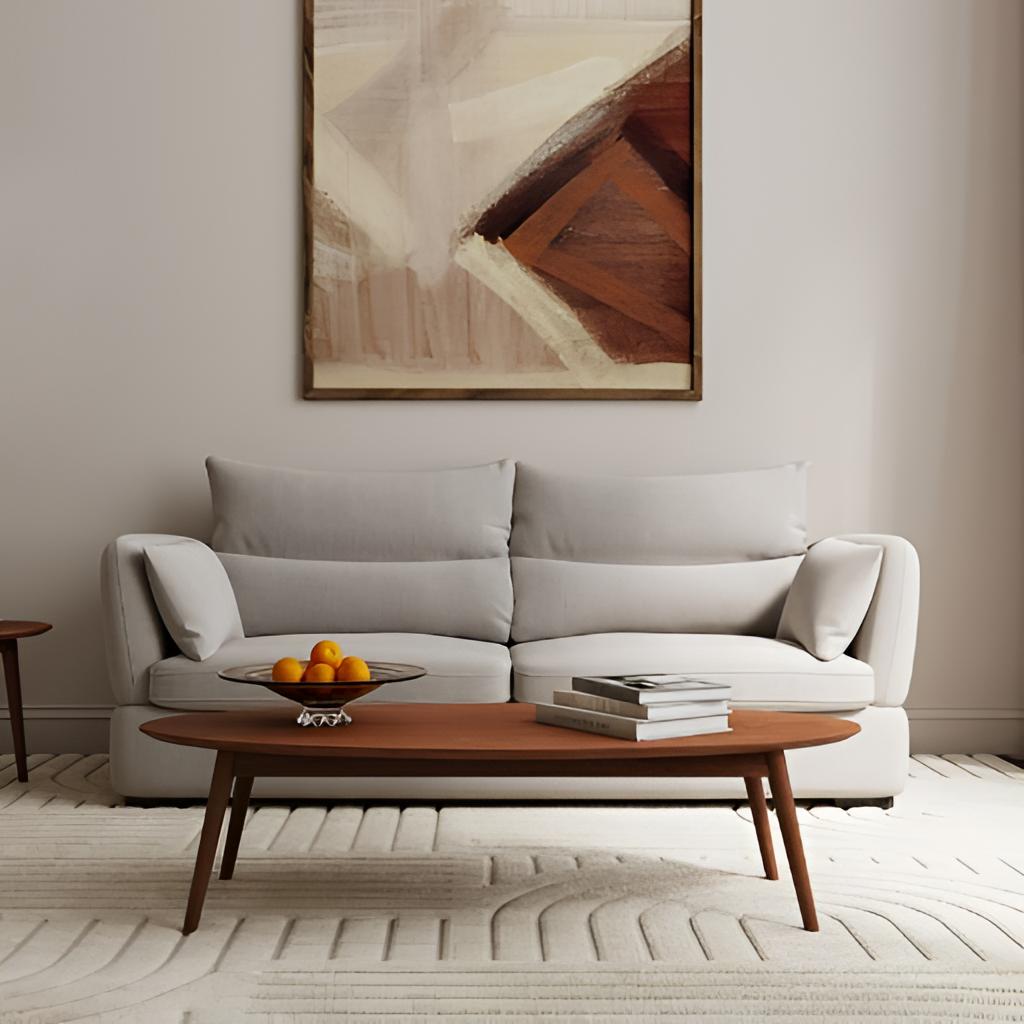
gray fabric sofa, living room, paint wallpaper, with solid pattern, carpet flooring, with geometric pattern, modern